Question: 72 child tables, each having a year index and a station index, are defined as follows:
'''
CREATE TABLE climate.measurement_12_013
(
-- Inherited from table climate.measurement_12_013: id bigint NOT NULL DEFAULT nextval('climate.measurement_id_seq'::regclass),
-- Inherited from table climate.measurement_12_013: station_id integer NOT NULL,
-- Inherited from table climate.measurement_12_013: taken date NOT NULL,
-- Inherited from table climate.measurement_12_013: amount numeric(8,2) NOT NULL,
-- Inherited from table climate.measurement_12_013: category_id smallint NOT NULL,
-- Inherited from table climate.measurement_12_013: flag character varying(1) NOT NULL DEFAULT ' '::character varying,
CONSTRAINT measurement_12_013_category_id_check CHECK (category_id = 7),
CONSTRAINT measurement_12_013_taken_check CHECK (date_part('month'::text, taken)::integer = 12)
)
INHERITS (climate.measurement)
CREATE INDEX measurement_12_013_s_idx
ON climate.measurement_12_013
USING btree
(station_id);
CREATE INDEX measurement_12_013_y_idx
ON climate.measurement_12_013
USING btree
(date_part('year'::text, taken));
'''
(Foreign key constraints to be added later.)
The following query runs abysmally slow due to a full table scan:
'''
SELECT
count(1) AS measurements,
avg(m.amount) AS amount
FROM
climate.measurement m
WHERE
m.station_id IN (
SELECT
s.id
FROM
climate.station s,
climate.city c
WHERE
/* For one city... */
c.id = 5182 AND
/* Where stations are within an elevation range... */
s.elevation BETWEEN 0 AND 3000 AND
/* and within a specific radius... */
6371.009 * SQRT(
POW(RADIANS(c.latitude_decimal - s.latitude_decimal), 2) +
(COS(RADIANS(c.latitude_decimal + s.latitude_decimal) / 2) *
POW(RADIANS(c.longitude_decimal - s.longitude_decimal), 2))
) <= 50
) AND
/* Data before 1900 is shaky; insufficient after 2009. */
extract( YEAR FROM m.taken ) BETWEEN 1900 AND 2009 AND
/* Whittled down by category... */
m.category_id = 1 AND
/* Between the selected days and years... */
m.taken BETWEEN
/* Start date. */
(extract( YEAR FROM m.taken )||'-01-01')::date AND
/* End date. Calculated by checking to see if the end date wraps
into the next year. If it does, then add 1 to the current year.
*/
(cast(extract( YEAR FROM m.taken ) + greatest( -1 *
sign(
(extract( YEAR FROM m.taken )||'-12-31')::date -
(extract( YEAR FROM m.taken )||'-01-01')::date ), 0
) AS text)||'-12-31')::date
GROUP BY
extract( YEAR FROM m.taken )
'''
The sluggishness comes from this part of the query:
'''
m.taken BETWEEN
/* Start date. */
(extract( YEAR FROM m.taken )||'-01-01')::date AND
/* End date. Calculated by checking to see if the end date wraps
into the next year. If it does, then add 1 to the current year.
*/
(cast(extract( YEAR FROM m.taken ) + greatest( -1 *
sign(
(extract( YEAR FROM m.taken )||'-12-31')::date -
(extract( YEAR FROM m.taken )||'-01-01')::date ), 0
) AS text)||'-12-31')::date
'''
This part of the query matches a selection of days. For example, if the user wants to look at data between June 1st and July 1st over all the years for which there is data, the above clause matches against just those days. If the use wants to look at data between December 22nd and March 22nd, again for all the years for which there is data, the above clause calculates that March 22nd is in the following year of December 22nd, and so matches the date accordingly:

Currently the dates are fixed as Jan 1 to Dec 31, but will be parameterized, as shown above.
The HashAggregate from the plan shows a cost of <PHONE>.11, which is, I suspect, on the astronomically huge side.
There is a full table scan on the measurement table (itself having neither data nor indexes) being performed. The table aggregates 273 million rows from its child tables.
What is the proper way to index the dates to avoid full table scans?
Options I have considered:
- - - -
What are your thoughts?
Thank you!
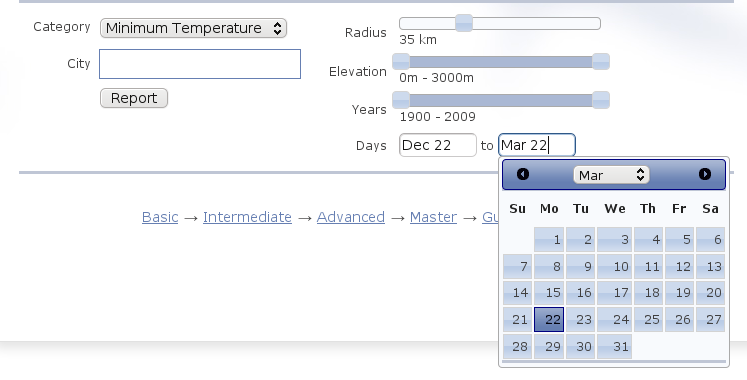
Answer: Your problem is that you have a where clause depending on a calculation of the date. There is no way the database can use an index if it needs to fetch every row and do a calculation on it before knowing if the date will match.
Unless you rewrite it to be in the form where the database has a fixed range to check which does not depend on the data it is to retrieve you will always have to scan the table.